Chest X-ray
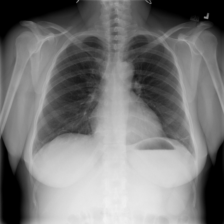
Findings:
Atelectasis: negative
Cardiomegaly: negative
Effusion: negative
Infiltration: negative
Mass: negative
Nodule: negative
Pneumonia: negative
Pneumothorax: negative
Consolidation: negative
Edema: negative
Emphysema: negative
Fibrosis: negative
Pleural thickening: negative
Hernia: negative